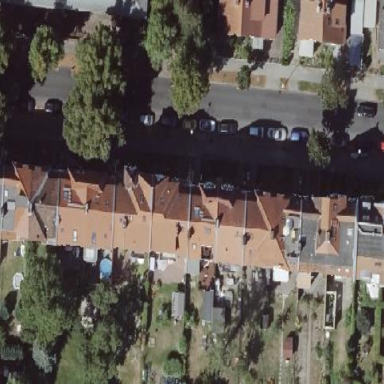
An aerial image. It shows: Terrace building with gabled roof.